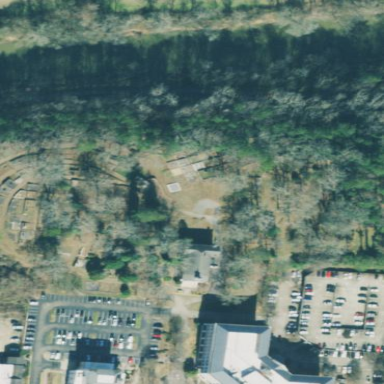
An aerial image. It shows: Cemetery.